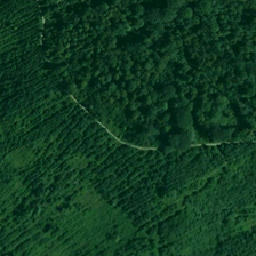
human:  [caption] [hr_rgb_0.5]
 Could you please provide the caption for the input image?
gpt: A winding path goes through a green forest.

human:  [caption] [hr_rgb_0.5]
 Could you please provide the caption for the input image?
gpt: A small curved wild road is through a piece of green forest.

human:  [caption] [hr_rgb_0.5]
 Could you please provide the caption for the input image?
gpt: This is grassland, trees, roads.

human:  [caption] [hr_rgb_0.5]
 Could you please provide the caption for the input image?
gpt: it is green grassland and trees, and light yellow path .

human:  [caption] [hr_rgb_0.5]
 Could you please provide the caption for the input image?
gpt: It's a meadow, a tree and a path.